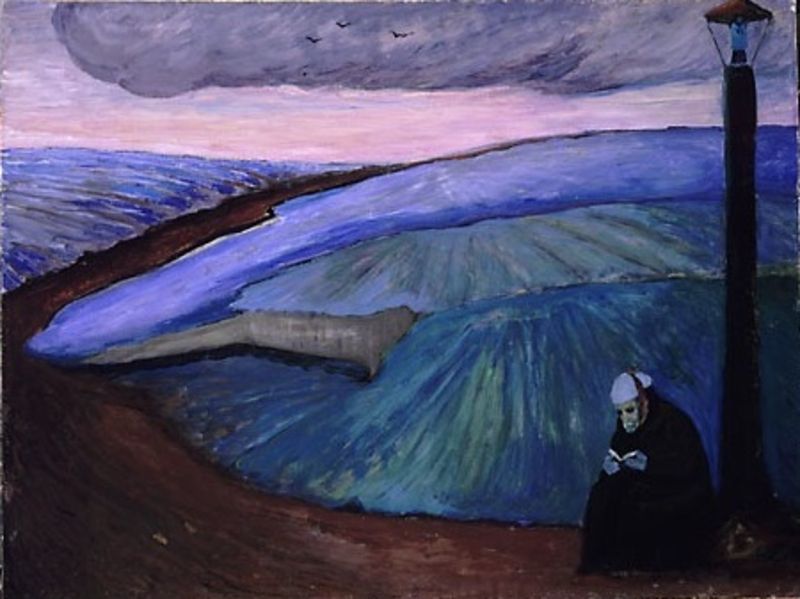
Titel: Vorfrühling (Early Spring), Vorfrühling (Early Spring)
Künstler: Marianne von Werefkin
Standort: Amherst (Massachusetts, USA)
Institution: Mead Art Museum, Amherst College
Schlagwörter: blue, hands, hat, lamp, priest, red, white, arm, black, dark, expressionism, face, green, grey, hair, munch, old, painting, sitting, woman, pink, brown, cloud, clouds, man, sky, field, head, hills, lake, landscape, mountain, mountains, ocean, sea, water, lane, street, sun, tower, death, eyes, grass, light, dusk, path, road, way, impressionism, purple, shadow, cap, expressionist, glasses, beard, birds, flying, pen, abstract, bridge, reading, dirt, person, lantern, cloak, pastoral, ink, ground, monk, read, animal, lines, cloth, book, figure, fields, sunset, shade, wrapped, gloves, mask, vermeer, strap, bible, waiting, gestural, greay, mustache, earth, pole, van gogh, traveller, lampost, lamppost, brushwork, twilight, street lamp, painterly, crow, bue, direction, light pole, dim, mulch, sing, experssionist, paht, track, boblue, evard munch, dusky